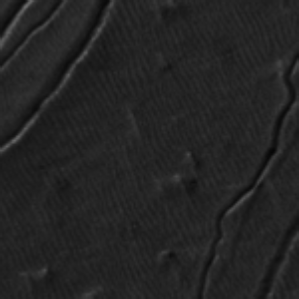
Label: frost